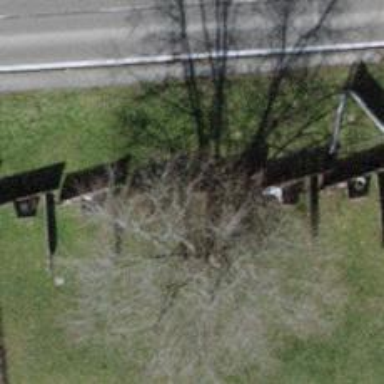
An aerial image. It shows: Wooden fence.